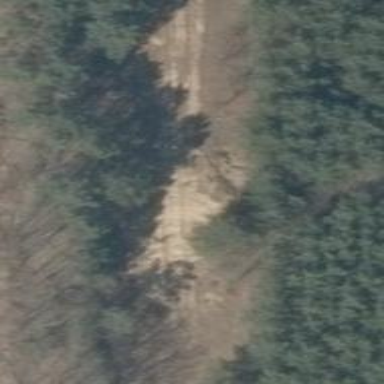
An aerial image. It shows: Minor power line.